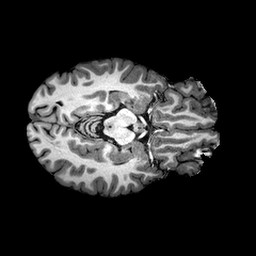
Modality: T1w
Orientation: axial